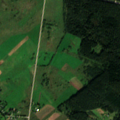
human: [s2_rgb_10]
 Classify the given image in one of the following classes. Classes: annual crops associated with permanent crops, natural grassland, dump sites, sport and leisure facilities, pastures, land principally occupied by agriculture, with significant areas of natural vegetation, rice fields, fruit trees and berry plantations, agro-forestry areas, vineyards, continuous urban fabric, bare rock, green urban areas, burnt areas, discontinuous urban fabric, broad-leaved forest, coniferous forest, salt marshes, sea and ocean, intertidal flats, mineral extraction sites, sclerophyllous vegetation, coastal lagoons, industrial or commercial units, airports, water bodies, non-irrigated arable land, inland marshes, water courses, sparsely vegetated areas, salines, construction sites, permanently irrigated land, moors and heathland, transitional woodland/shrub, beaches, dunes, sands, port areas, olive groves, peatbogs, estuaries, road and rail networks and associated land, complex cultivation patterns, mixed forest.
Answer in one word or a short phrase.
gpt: non-irrigated arable land, pastures, complex cultivation patterns, land principally occupied by agriculture, with significant areas of natural vegetation, coniferous forest